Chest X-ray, PA view. Patient: 44 years old, sex F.
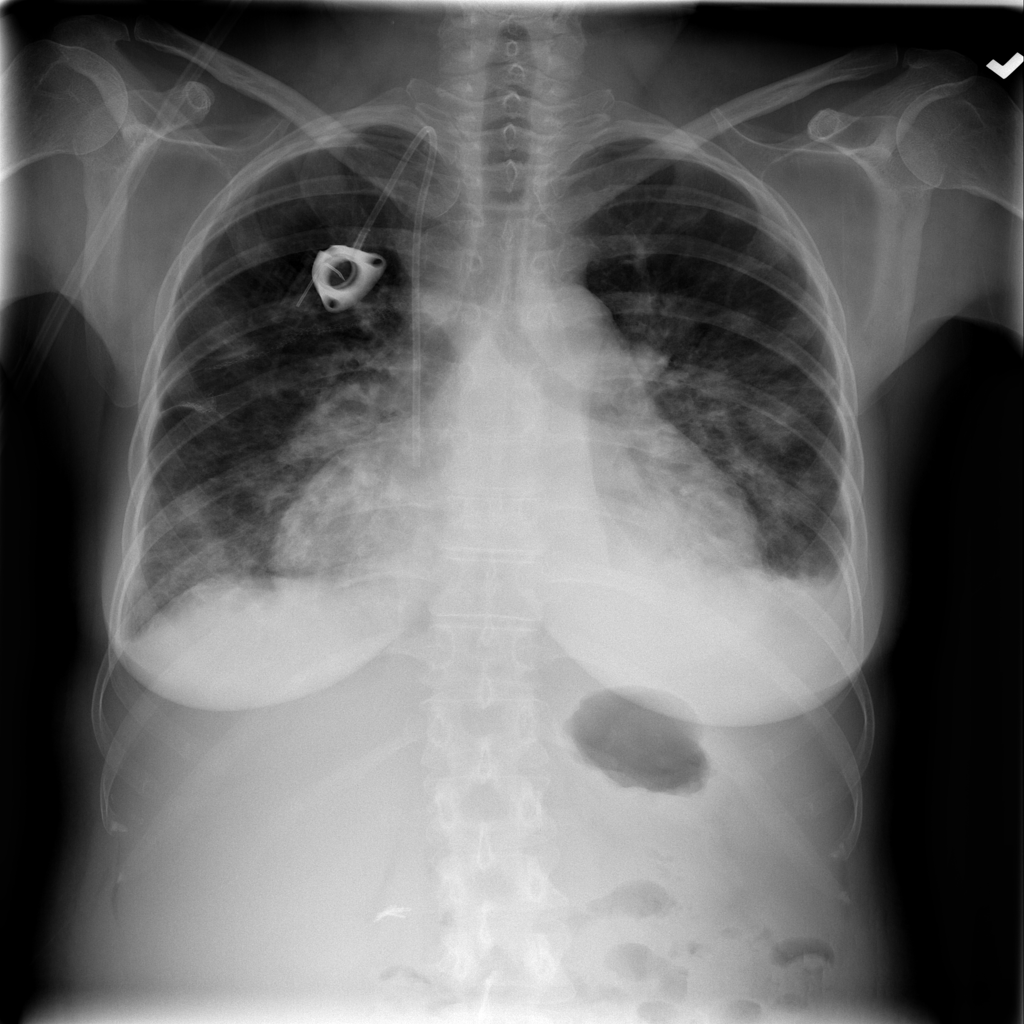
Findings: Atelectasis, Cardiomegaly, Effusion, Infiltration, Nodule